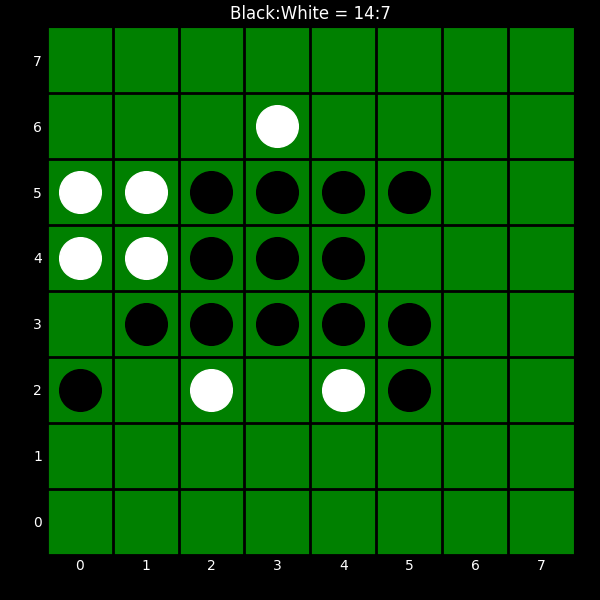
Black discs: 14
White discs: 7